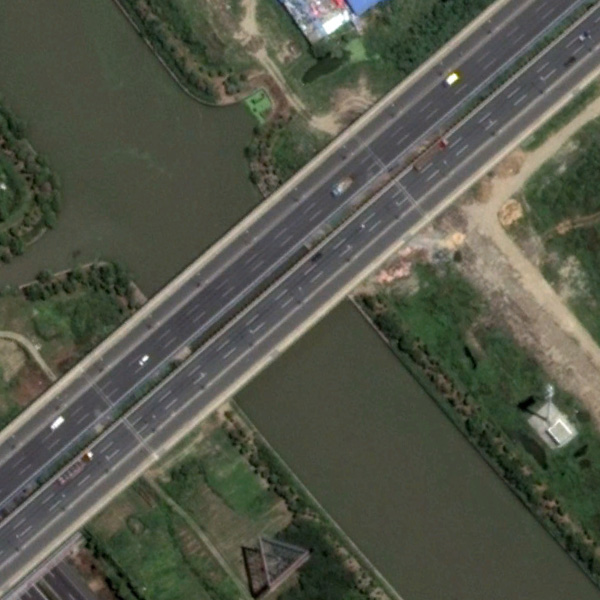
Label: Bridge